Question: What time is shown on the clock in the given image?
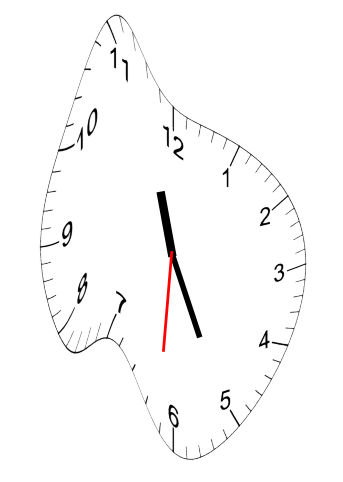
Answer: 11:25:31